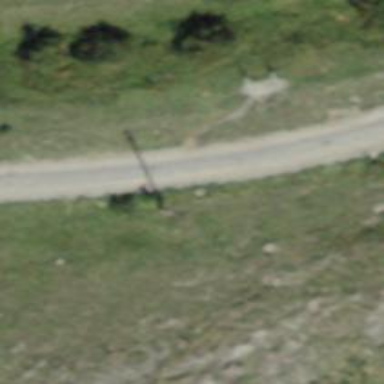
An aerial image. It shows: Bench.